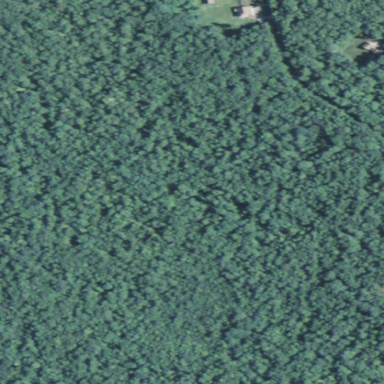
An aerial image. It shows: Mixed woodland with various types of leaves.